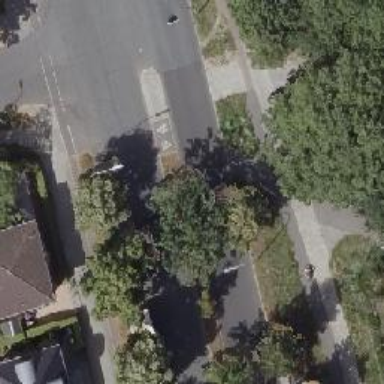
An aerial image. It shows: Asphalt cycleway with uncontrolled crossing. The crossing includes island.